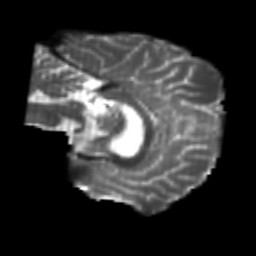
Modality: T2w
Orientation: sagittal
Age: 22
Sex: male
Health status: healthy
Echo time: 0.074 s